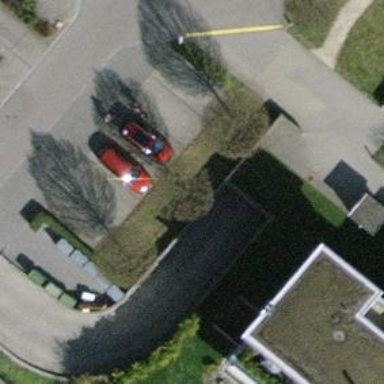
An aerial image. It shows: Parking area.